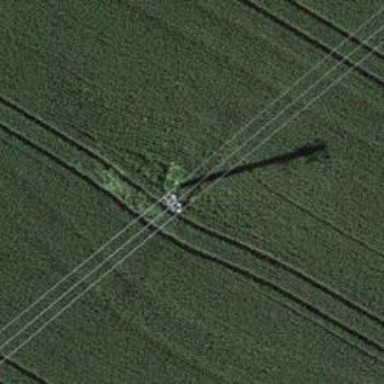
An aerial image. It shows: Minor power line.